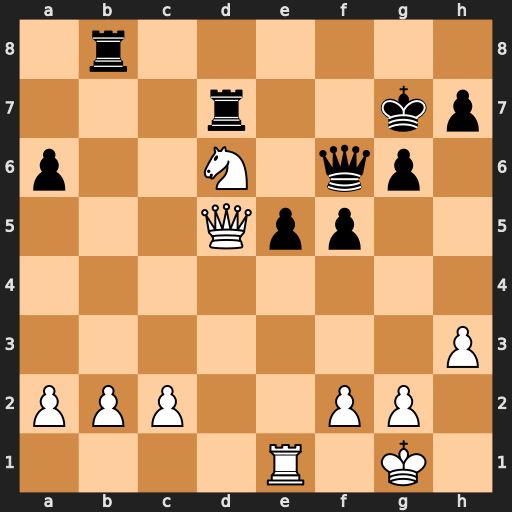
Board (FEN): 1r6/3r2kp/p2N1qp1/3Qpp2/8/7P/PPP2PP1/4R1K1
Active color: w
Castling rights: -
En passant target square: -
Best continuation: Ne8+ Rxe8 Qxd7+